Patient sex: M
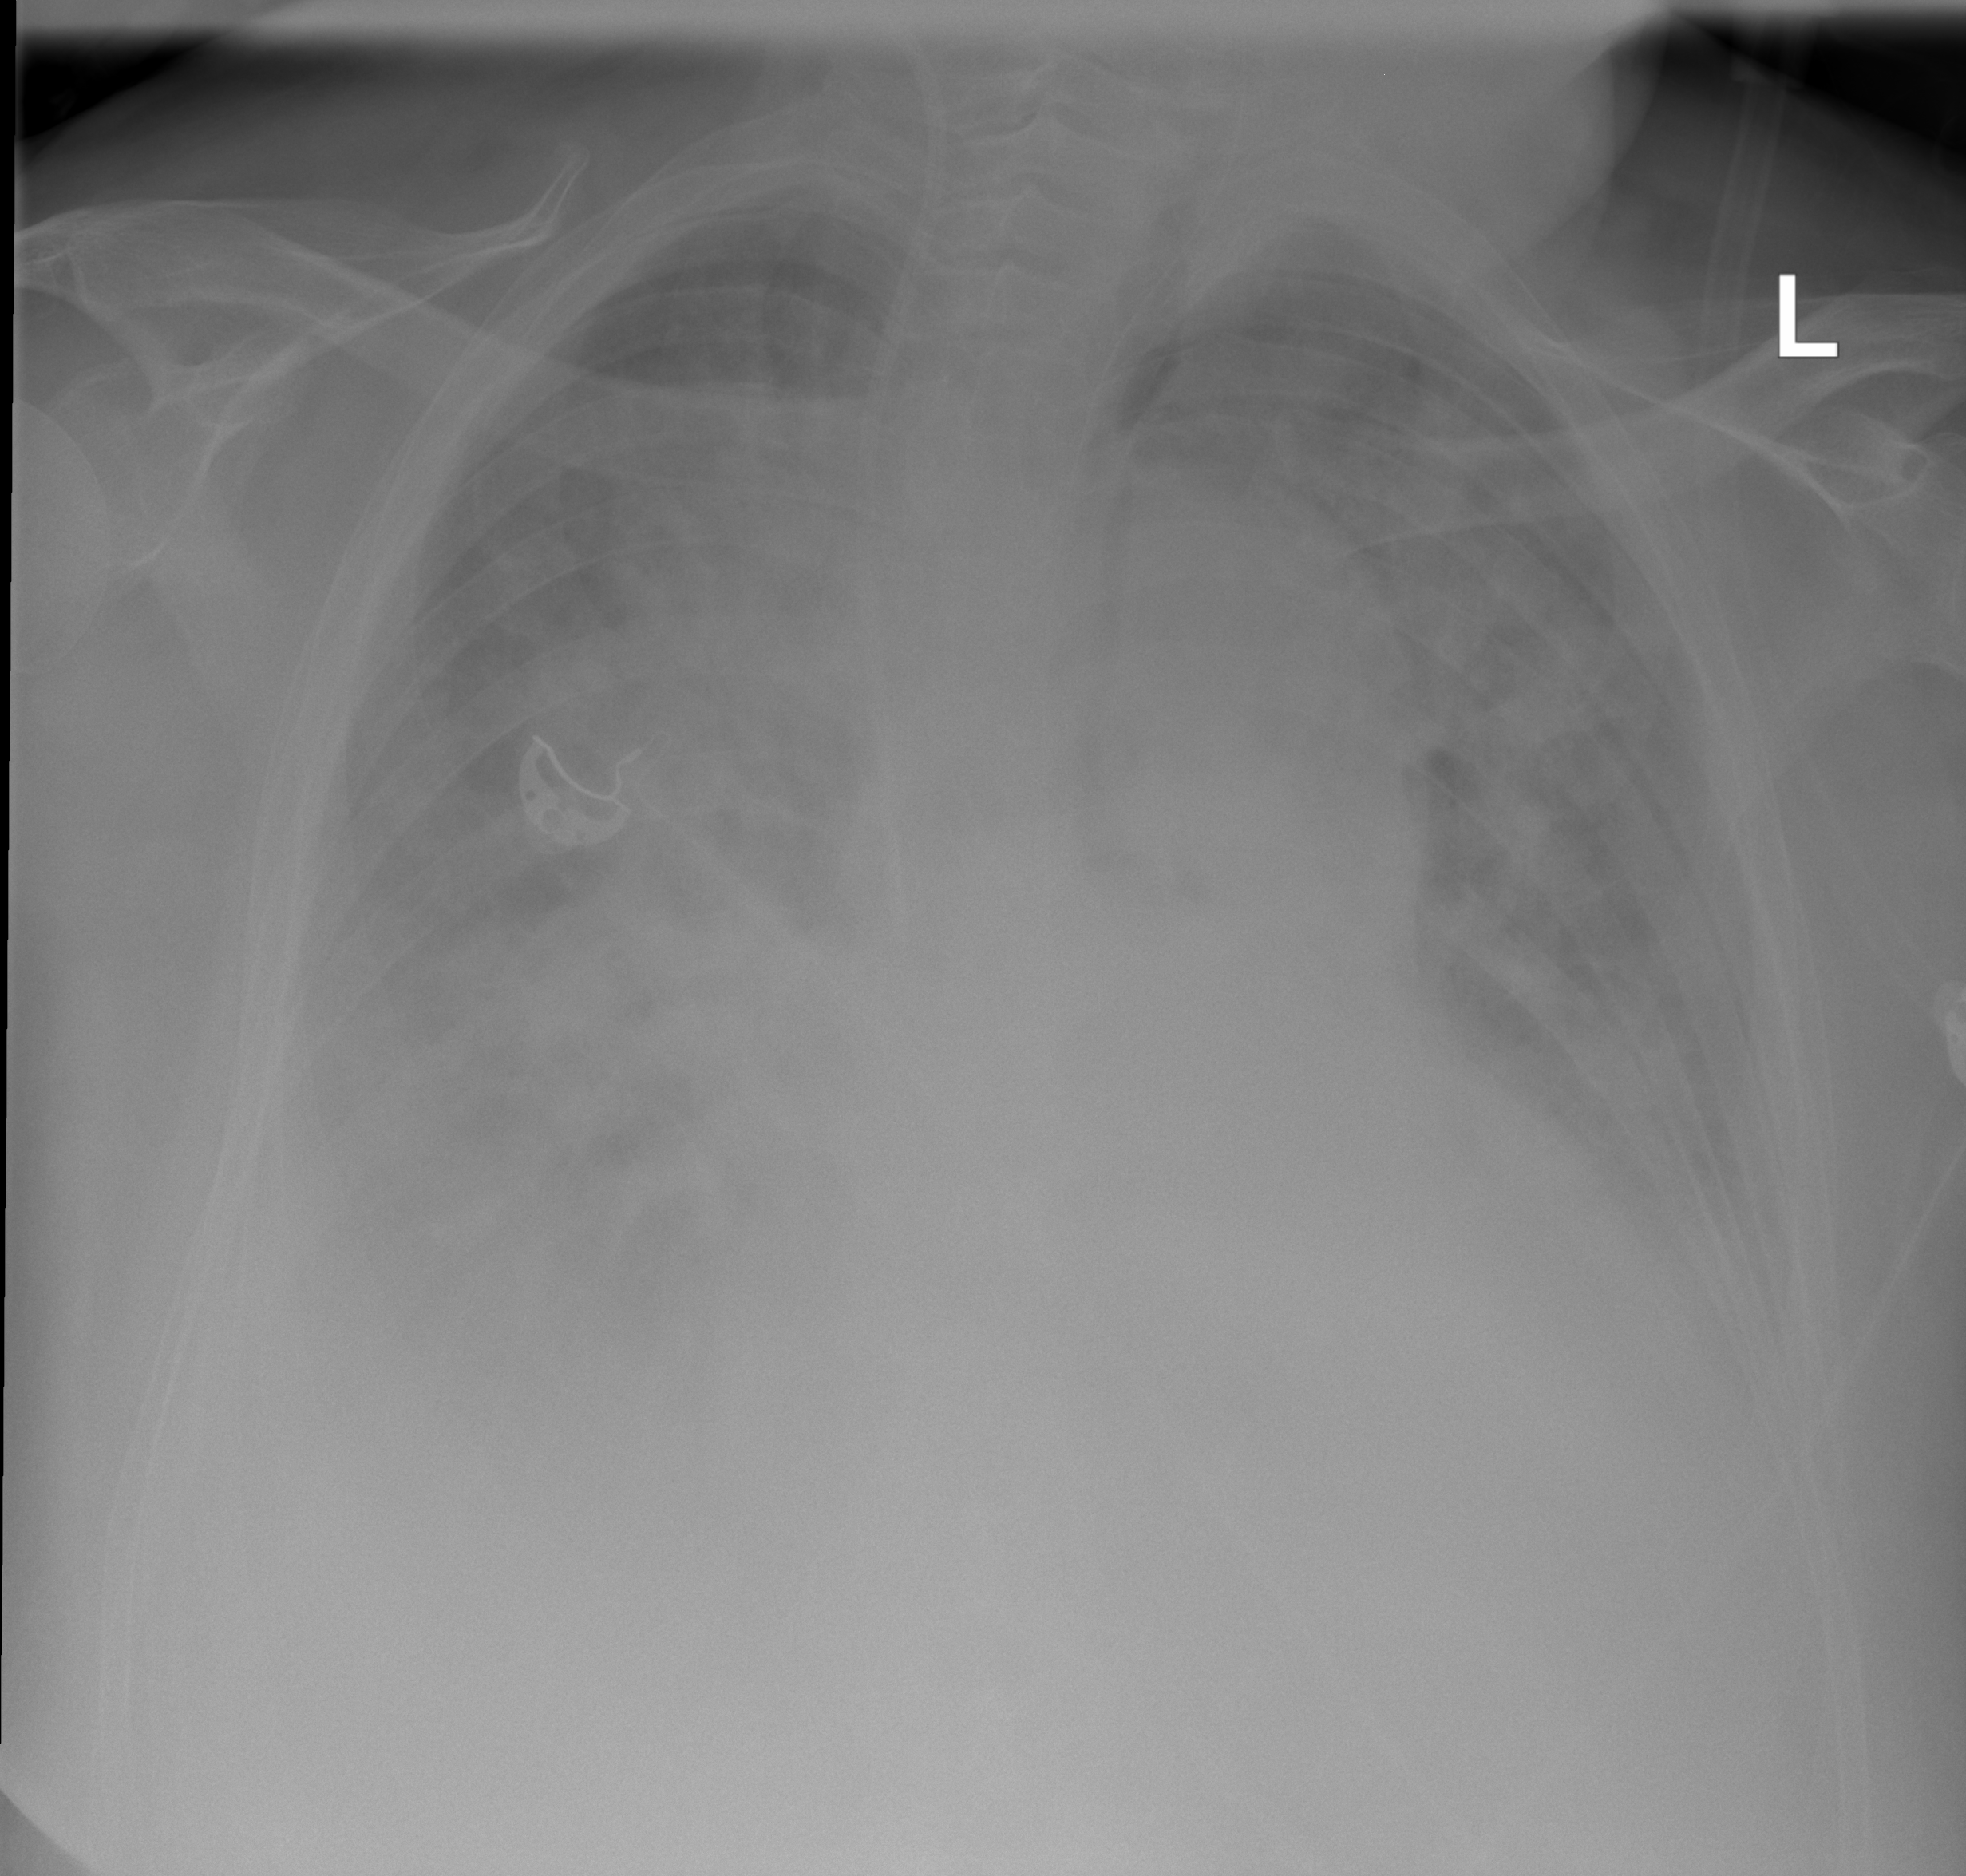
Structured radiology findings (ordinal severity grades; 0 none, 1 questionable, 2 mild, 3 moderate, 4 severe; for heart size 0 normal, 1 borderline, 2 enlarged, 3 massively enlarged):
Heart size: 2
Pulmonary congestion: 3
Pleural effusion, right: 3
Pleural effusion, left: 3
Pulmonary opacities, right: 3
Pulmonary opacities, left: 3
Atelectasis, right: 2
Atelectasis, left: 2